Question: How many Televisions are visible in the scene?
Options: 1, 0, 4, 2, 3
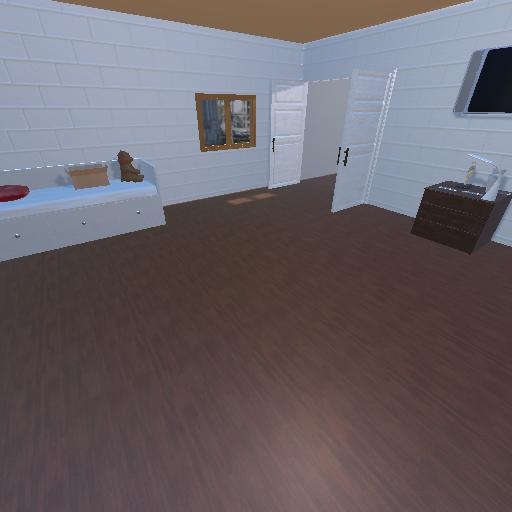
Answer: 1